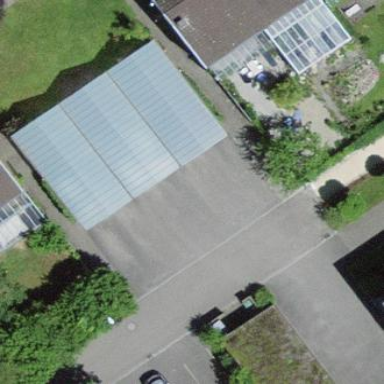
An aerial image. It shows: Glass roof of building.